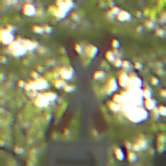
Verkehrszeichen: Andreaskreuz
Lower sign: RichtungsangabeDurchPfeile4
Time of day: MorningAfternoon
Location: Outdoor (RoadRail)
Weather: Clear
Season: NotSpecified
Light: Natural